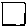
Label: square